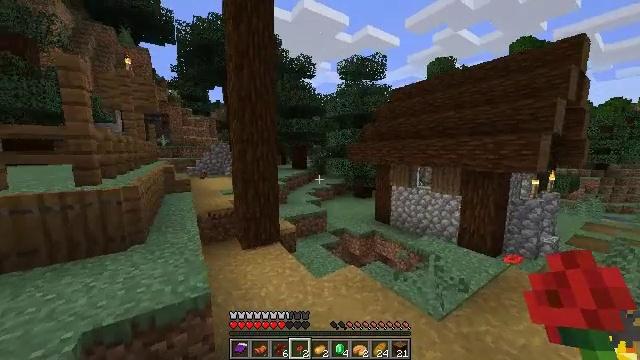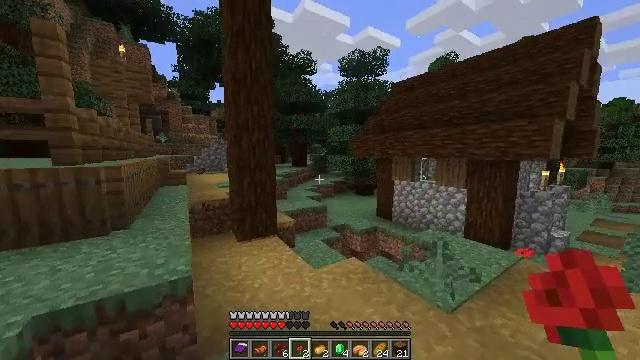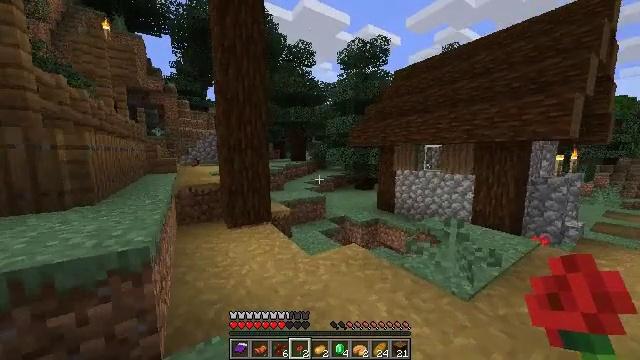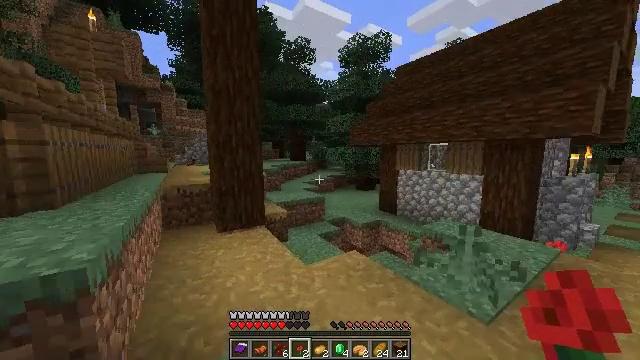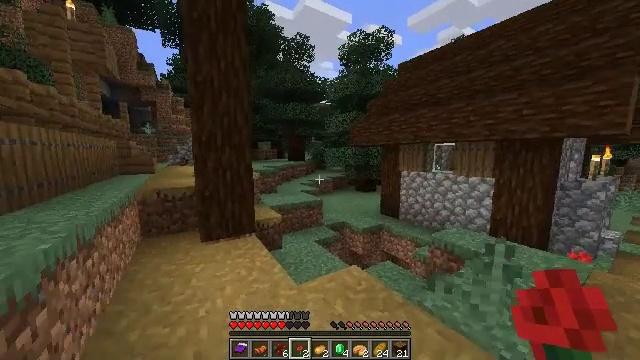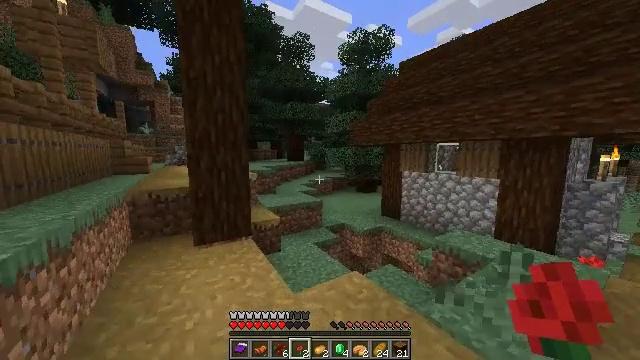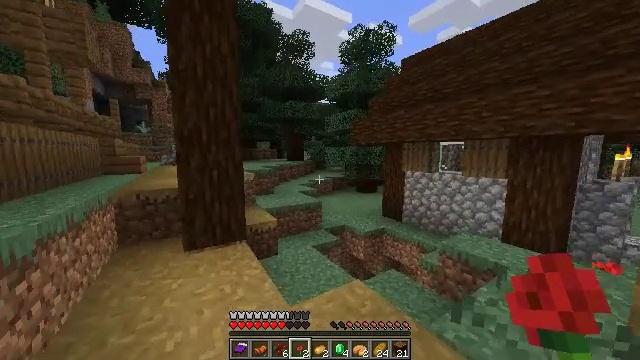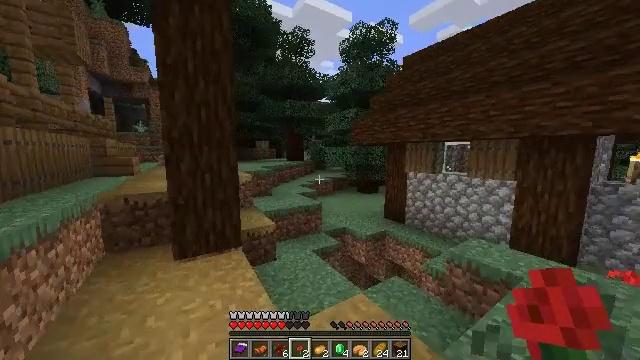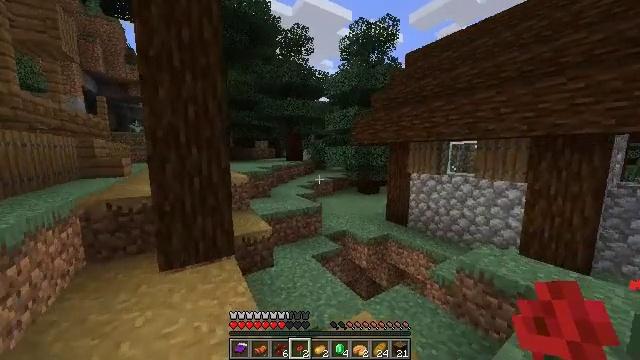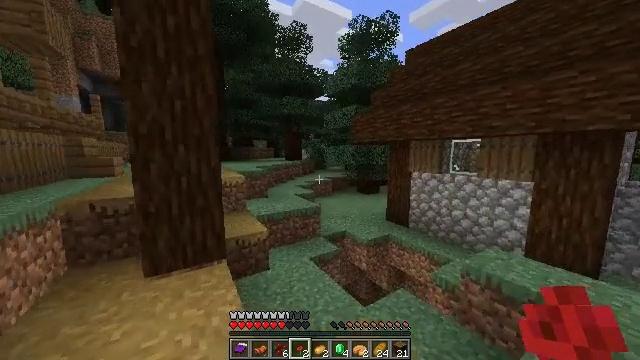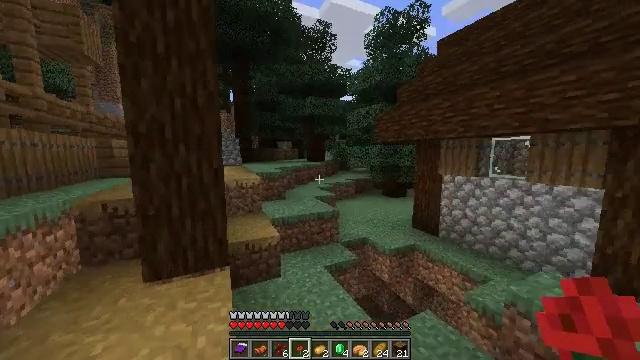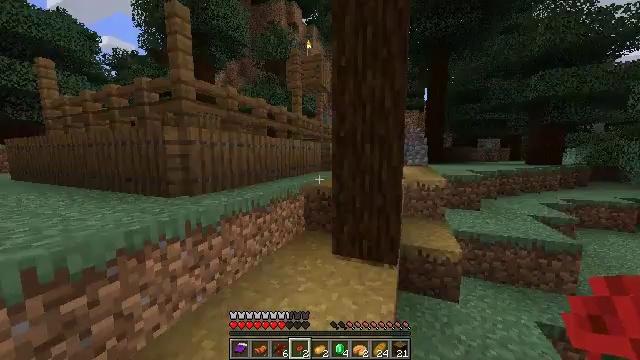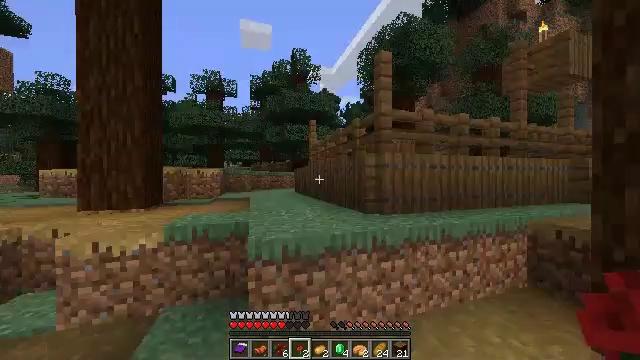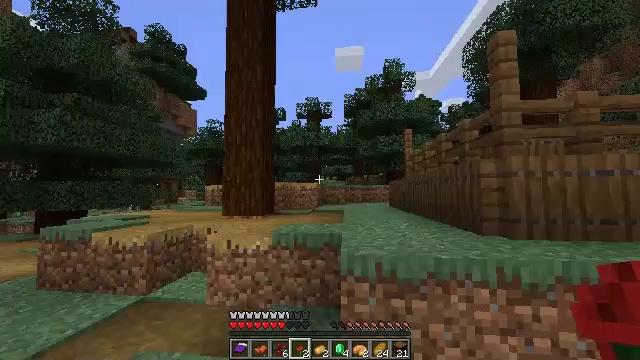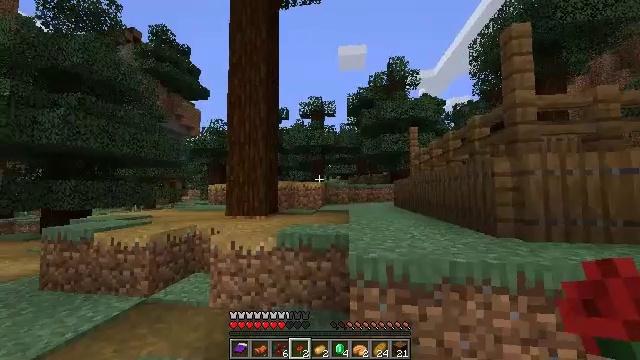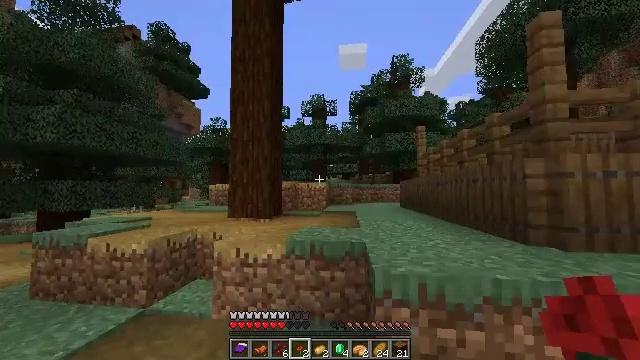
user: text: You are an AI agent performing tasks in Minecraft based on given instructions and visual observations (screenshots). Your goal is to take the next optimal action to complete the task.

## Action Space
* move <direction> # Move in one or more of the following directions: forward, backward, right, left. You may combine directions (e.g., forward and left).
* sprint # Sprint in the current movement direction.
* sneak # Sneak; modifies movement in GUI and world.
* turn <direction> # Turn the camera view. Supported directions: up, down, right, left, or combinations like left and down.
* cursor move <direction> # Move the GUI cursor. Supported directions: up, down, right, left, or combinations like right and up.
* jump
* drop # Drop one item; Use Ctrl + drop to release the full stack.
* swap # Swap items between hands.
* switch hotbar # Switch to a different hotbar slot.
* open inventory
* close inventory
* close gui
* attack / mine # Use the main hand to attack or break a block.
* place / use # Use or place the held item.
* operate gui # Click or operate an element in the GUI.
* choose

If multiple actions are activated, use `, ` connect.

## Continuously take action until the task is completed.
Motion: motion action
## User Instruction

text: craft item air
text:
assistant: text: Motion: move forward
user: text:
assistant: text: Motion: move forward
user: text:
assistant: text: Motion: move forward
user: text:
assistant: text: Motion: move forward
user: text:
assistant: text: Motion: move forward
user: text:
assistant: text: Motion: move forward
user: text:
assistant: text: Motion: move forward
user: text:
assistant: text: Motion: move forward and move right
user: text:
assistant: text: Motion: move forward and move right
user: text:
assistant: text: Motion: move forward and move right, turn left
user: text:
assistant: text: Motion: move forward and move right, turn left
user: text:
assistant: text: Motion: move forward and move right, turn left and up
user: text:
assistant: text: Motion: move forward and move left, turn left and up
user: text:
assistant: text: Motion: move forward and move left
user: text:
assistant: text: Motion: move forward and move left
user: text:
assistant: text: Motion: move forward and move left
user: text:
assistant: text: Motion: move forward
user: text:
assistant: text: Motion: move forward
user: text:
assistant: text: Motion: move forward
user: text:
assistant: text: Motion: move forward, turn left
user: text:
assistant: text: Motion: move forward, turn left and down, jump
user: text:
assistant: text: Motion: move forward, turn right and down, jump
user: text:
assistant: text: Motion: move forward, turn right, jump
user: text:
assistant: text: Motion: move forward and move right, jump
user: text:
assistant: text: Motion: move forward and move right, turn left
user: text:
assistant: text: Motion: move forward and move right, turn left
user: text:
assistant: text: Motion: move forward and move right
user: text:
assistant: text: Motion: move forward and move right
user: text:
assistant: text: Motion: move forward and move right, turn left
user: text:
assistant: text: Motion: move forward and move right, turn left